Question: Hi new to CSS here could anyone help me get the text to move down so it's aligned with my logo image? Also as an extension on that question does anyone know how I can make the text move across so the margins on either side match?
This is what it looks like now:

Here is the html:
'''
<div id="header">
<div class="wrap">
<nav id="topnav"> <!-- This is the top nav bar-->
<ul id="topnavlist">
<li> <!-- Home logo-->
<div class="logo">
<a href="index.html"><img src="images/TechNow Logo 0.2.jpg" alt="TechNow Logo" height="70" width="auto"></a>
</div>
</li>
<div class="navItems"><!-- Nav items-->
<ul>
<li><a href="#" class="NavItem">UK News</a></li>
<li><a href="#" class="NavItem">Smartphones</a></li>
<li><a href="#" class="NavItem">Reviews</a></li>
</ul>
</div>
</ul>
</nav>
</div>
</div>
'''
And the CSS:
'''
#header, #footer {
background-color:#115279;
float:left;
padding:15px 0;
min-width:100%;
}
.wrap {
position:relative;
margin:0 auto;
width:960px;
}
#topnavlist li {
font-family: verdana, sans-serif;
color:#D9330F;
list-style-type: none;
float: left;
display:inline;
padding: 10px;
}
.navItems {
height: 20%;
display: inline;
margin-top:30px;
padding-top: 50px;
padding: 50px;
}
'''
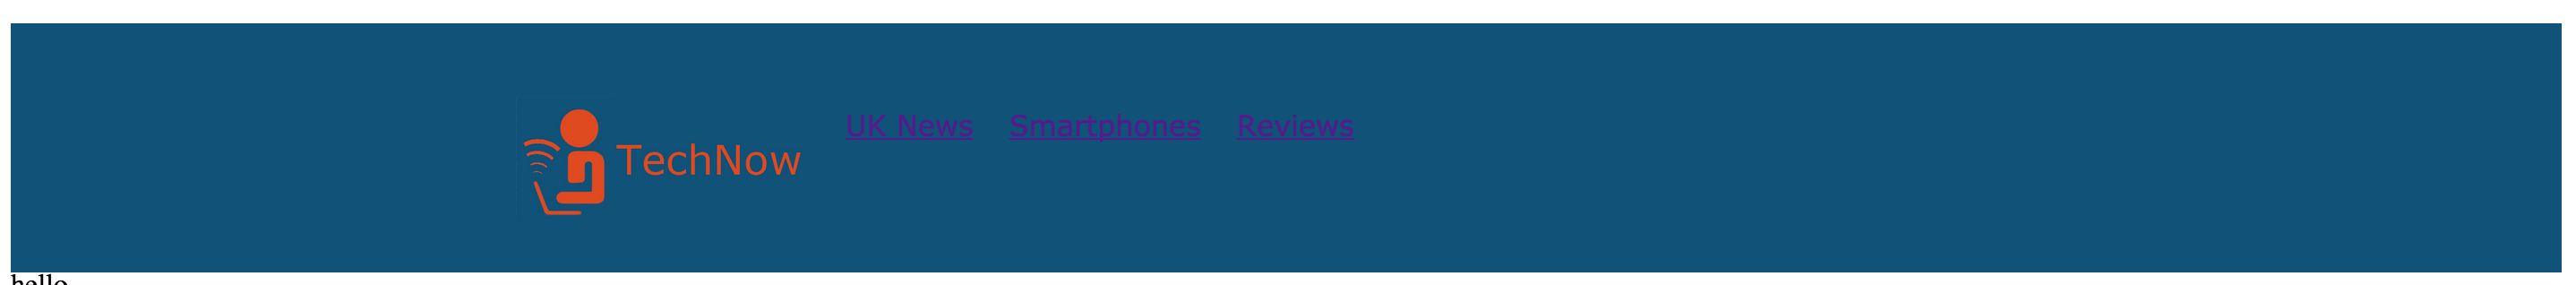
Answer: Your HTML is invalid, you can't have 'div' inside 'li'. Replace 'div' with 'li' and wrap their children('li's) in a 'ul'.
To vertically center the 'li's, give '.navItems' a 'height: 50px' same as the height of your logo and give it a 'line-height: 50px'('height')
'''
#header,
#footer {
background-color: #115279;
float: left;
padding: 15px 0;
min-width: 100%;
}
.wrap {
position: relative;
margin: 0 auto;
width: 960px;
}
#topnavlist li {
font-family: verdana, sans-serif;
color: #D9330F;
list-style-type: none;
float: left;
display: inline;
padding: 10px;
}
.navItems {
display: inline;
height: 50px;
line-height: 50px;
}
'''
'''
<div id="header">
<div class="wrap">
<nav id="topnav">
<!-- This is the top nav bar-->
<ul id="topnavlist">
<li>
<!-- Home logo-->
<div class="logo">
<a href="index.html">
<img src="http://dummyimage.com/100x50/000/fff" alt="TechNow Logo" height="70" width="auto">
</a>
</div>
</li>
<li class="navItems">
<!-- Nav items-->
<ul>
<li><a href="#" class="NavItem">UK News</a>
</li>
<li><a href="#" class="NavItem">Smartphones</a>
</li>
<li><a href="#" class="NavItem">Reviews</a>
</li>
</ul>
</li>
</ul>
</nav>
</div>
</div>
'''